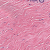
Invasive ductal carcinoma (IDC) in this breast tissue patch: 0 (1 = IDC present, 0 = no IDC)